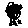
Label: tree